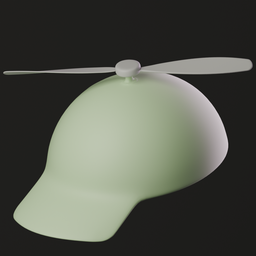
Label: people